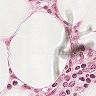
Metastatic tissue present: no